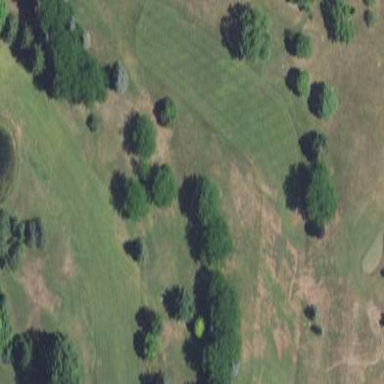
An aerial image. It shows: Golf fairway surrounded by grass.